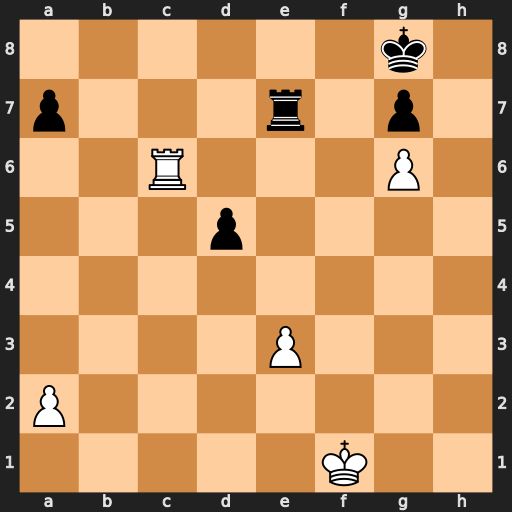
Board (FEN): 6k1/p3r1p1/2R3P1/3p4/8/4P3/P7/5K2
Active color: w
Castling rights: -
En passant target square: -
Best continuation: Rc8+ Re8 Rxe8#